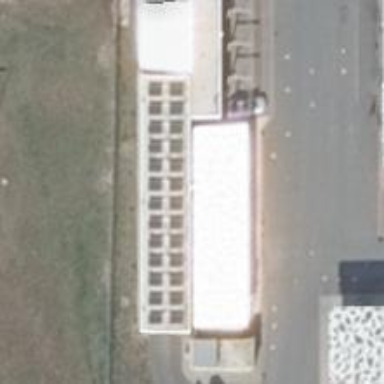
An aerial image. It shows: Car wash facility.